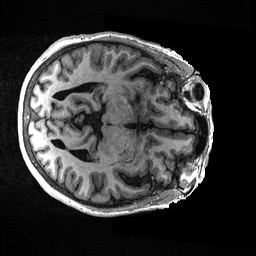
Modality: T1w
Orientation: axial
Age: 58
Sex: female
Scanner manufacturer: ge
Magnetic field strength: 3 T
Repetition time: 0.006952 s
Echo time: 0.00292 s